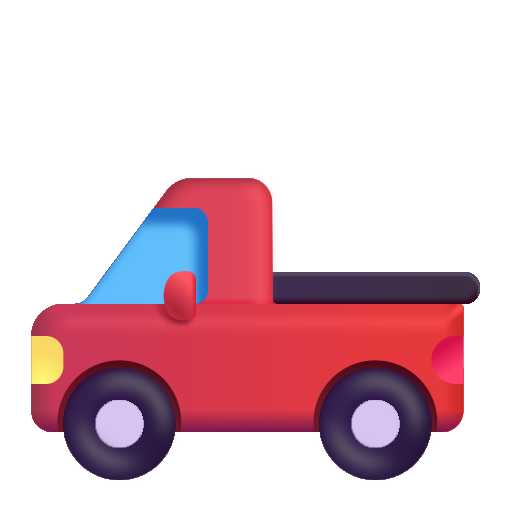
pickup truck color